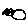
Label: cat